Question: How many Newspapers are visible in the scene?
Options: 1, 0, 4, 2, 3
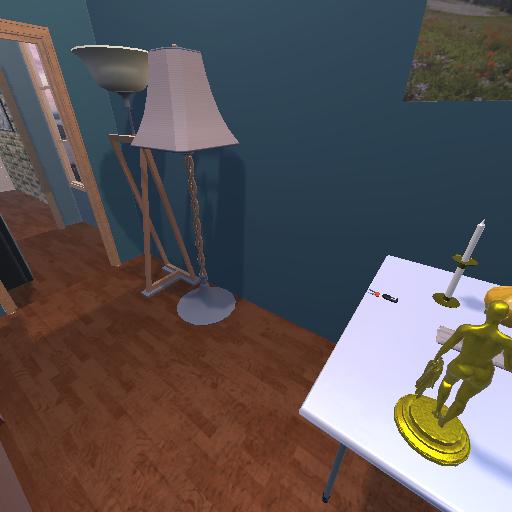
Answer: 1